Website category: jobs
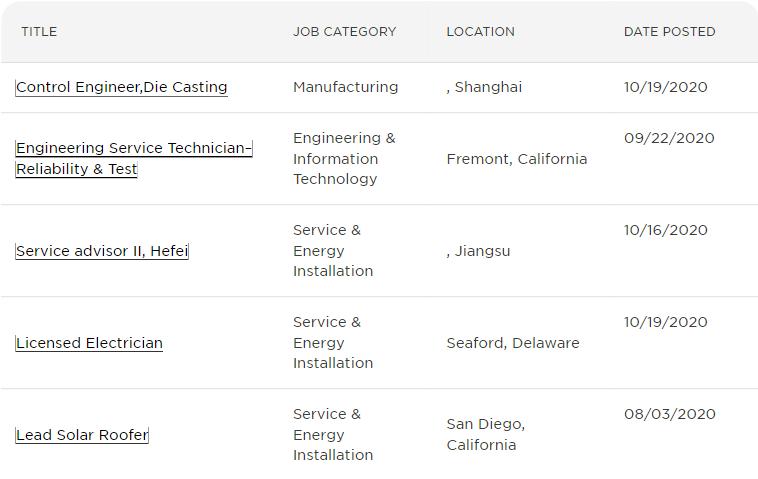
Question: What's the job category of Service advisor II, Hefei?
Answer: Service & Energy Installation

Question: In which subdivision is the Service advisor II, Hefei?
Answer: Service & Energy Installation

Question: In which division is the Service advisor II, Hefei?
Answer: Service & Energy Installation

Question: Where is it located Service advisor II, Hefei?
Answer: Service & Energy Installation

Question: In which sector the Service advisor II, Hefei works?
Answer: Service & Energy Installation

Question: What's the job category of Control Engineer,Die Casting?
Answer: Manufacturing

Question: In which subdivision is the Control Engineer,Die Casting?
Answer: Manufacturing

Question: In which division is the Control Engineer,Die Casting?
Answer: Manufacturing

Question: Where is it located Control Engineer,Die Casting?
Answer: Manufacturing

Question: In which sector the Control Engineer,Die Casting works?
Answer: Manufacturing

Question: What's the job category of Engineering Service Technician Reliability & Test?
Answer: Engineering & Information Technology

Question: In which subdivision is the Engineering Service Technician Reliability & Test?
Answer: Engineering & Information Technology

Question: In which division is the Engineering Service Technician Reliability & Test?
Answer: Engineering & Information Technology

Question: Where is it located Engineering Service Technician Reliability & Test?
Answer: Engineering & Information Technology

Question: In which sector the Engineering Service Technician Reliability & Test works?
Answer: Engineering & Information Technology

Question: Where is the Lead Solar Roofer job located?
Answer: San Diego, California

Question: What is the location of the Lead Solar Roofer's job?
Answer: San Diego, California

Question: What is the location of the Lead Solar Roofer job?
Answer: San Diego, California

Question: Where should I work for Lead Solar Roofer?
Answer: San Diego, California

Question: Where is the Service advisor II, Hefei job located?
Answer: , Jiangsu

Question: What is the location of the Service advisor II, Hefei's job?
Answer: , Jiangsu

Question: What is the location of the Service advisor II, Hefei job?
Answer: , Jiangsu

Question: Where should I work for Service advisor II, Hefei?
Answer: , Jiangsu

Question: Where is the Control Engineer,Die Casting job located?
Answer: , Shanghai

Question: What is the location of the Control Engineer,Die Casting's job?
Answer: , Shanghai

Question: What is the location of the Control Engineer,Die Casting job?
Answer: , Shanghai

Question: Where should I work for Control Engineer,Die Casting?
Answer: , Shanghai

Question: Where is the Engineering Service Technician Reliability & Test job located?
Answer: Fremont, California

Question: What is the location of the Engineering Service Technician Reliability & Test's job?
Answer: Fremont, California

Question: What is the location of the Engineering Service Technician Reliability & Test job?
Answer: Fremont, California

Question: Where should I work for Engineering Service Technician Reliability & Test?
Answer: Fremont, California

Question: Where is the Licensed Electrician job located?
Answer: Seaford, Delaware

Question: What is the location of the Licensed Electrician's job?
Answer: Seaford, Delaware

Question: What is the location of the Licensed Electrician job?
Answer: Seaford, Delaware

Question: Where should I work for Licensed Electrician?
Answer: Seaford, Delaware

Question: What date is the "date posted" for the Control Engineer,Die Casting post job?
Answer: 10/19/2020

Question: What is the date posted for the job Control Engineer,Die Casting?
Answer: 10/19/2020

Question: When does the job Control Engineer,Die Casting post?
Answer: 10/19/2020

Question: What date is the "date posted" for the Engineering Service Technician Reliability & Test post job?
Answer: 09/22/2020

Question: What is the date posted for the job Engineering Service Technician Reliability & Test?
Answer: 09/22/2020

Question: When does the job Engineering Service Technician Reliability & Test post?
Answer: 09/22/2020

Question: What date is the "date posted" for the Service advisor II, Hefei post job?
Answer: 10/16/2020

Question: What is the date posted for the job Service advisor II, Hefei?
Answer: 10/16/2020

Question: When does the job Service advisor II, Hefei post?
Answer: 10/16/2020

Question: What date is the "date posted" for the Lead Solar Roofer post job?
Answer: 08/03/2020

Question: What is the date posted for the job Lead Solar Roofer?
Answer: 08/03/2020

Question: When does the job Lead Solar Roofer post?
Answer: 08/03/2020

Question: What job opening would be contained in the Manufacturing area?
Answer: Control Engineer,Die Casting

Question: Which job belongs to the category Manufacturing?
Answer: Control Engineer,Die Casting

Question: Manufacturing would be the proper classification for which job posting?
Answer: Control Engineer,Die Casting

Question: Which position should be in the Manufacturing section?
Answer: Control Engineer,Die Casting

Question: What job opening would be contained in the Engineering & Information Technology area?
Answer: Engineering Service Technician Reliability & Test

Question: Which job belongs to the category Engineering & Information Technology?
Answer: Engineering Service Technician Reliability & Test

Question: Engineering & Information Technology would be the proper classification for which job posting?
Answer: Engineering Service Technician Reliability & Test

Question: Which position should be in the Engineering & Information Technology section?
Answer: Engineering Service Technician Reliability & Test

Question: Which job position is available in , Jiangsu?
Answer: Service advisor II, Hefei

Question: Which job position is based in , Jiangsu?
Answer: Service advisor II, Hefei

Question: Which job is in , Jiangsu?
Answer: Service advisor II, Hefei

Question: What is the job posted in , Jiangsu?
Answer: Service advisor II, Hefei

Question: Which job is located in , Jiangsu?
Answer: Service advisor II, Hefei

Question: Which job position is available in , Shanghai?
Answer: Control Engineer,Die Casting

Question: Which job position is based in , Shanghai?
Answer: Control Engineer,Die Casting

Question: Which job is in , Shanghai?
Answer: Control Engineer,Die Casting

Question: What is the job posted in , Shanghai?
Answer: Control Engineer,Die Casting